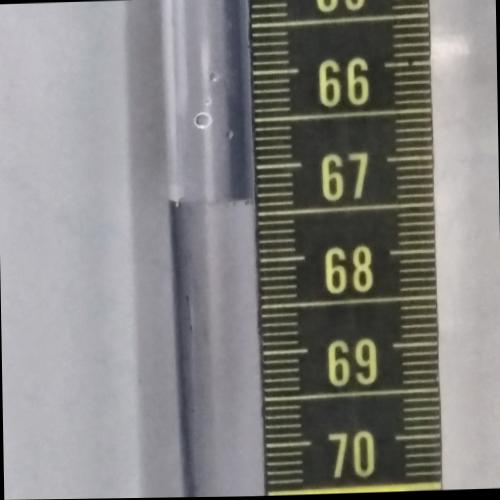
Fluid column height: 67.4 cm